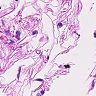
Metastatic tissue present: no